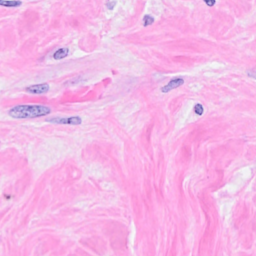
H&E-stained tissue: Breast